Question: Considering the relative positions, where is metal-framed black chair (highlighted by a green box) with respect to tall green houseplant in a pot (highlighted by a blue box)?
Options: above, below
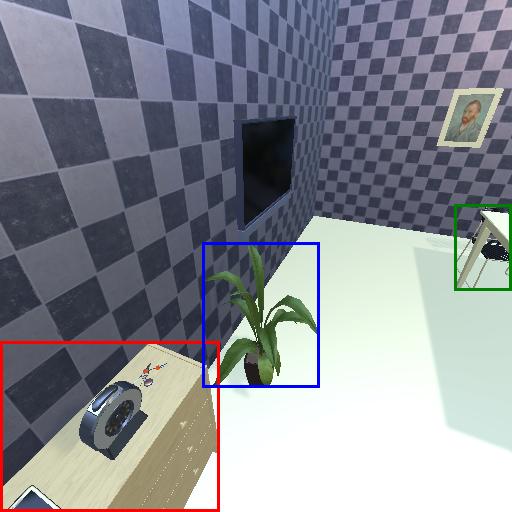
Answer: above